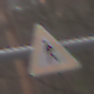
Verkehrszeichen: FussgaengerRechts
Umgebung: Outdoor, Nature
Tageszeit: Midday
Wetter: Overcast
Licht: Natural
Jahreszeit: Autumn
Kontrast: LowContrast